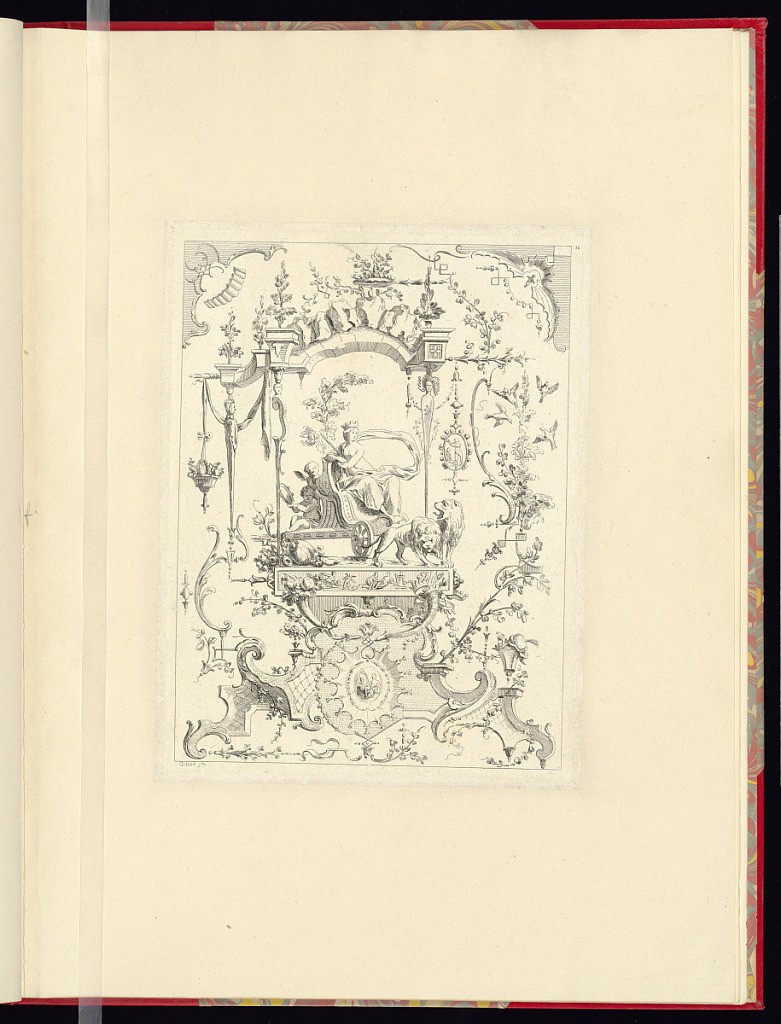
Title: Arabesque Ornament Designs
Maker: Claude Gillot, French, 1673–1722
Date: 1749–61
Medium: Etching on laid paper
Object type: Print
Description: Twelfth plate from a series of bifurcated arabesque/ grotesque panel designs with a different design on the left and right side of the plate. The ornament features the classical Greek and Roman goddess Rhea/ Cybele wearing her mural crown, seated in a carriage with lion at her feet and putti behind her, framed by an arch of rocks, supported by herms, surrounded by architectural elements, festoons of flowers, birds, fleurons, rinceaux, vases and baskets of fruit and flowers, foliage, cornucopia, a frieze, roundels, rosettes, bat wing motifs and diaper pattern. The plate is numbered and signed.